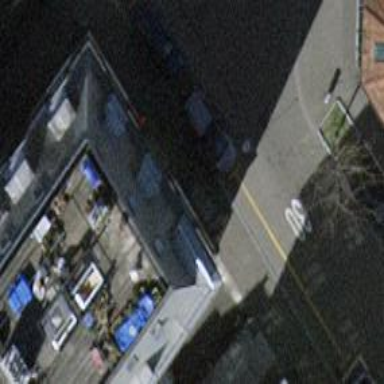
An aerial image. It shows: Asphalt parking lane.